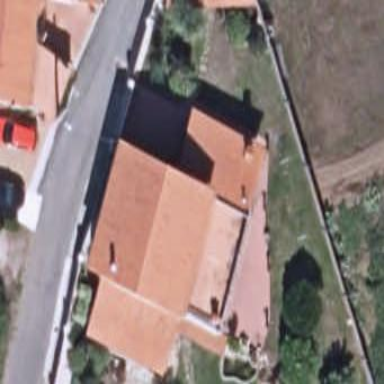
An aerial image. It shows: Simple and straightforward house.